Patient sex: F
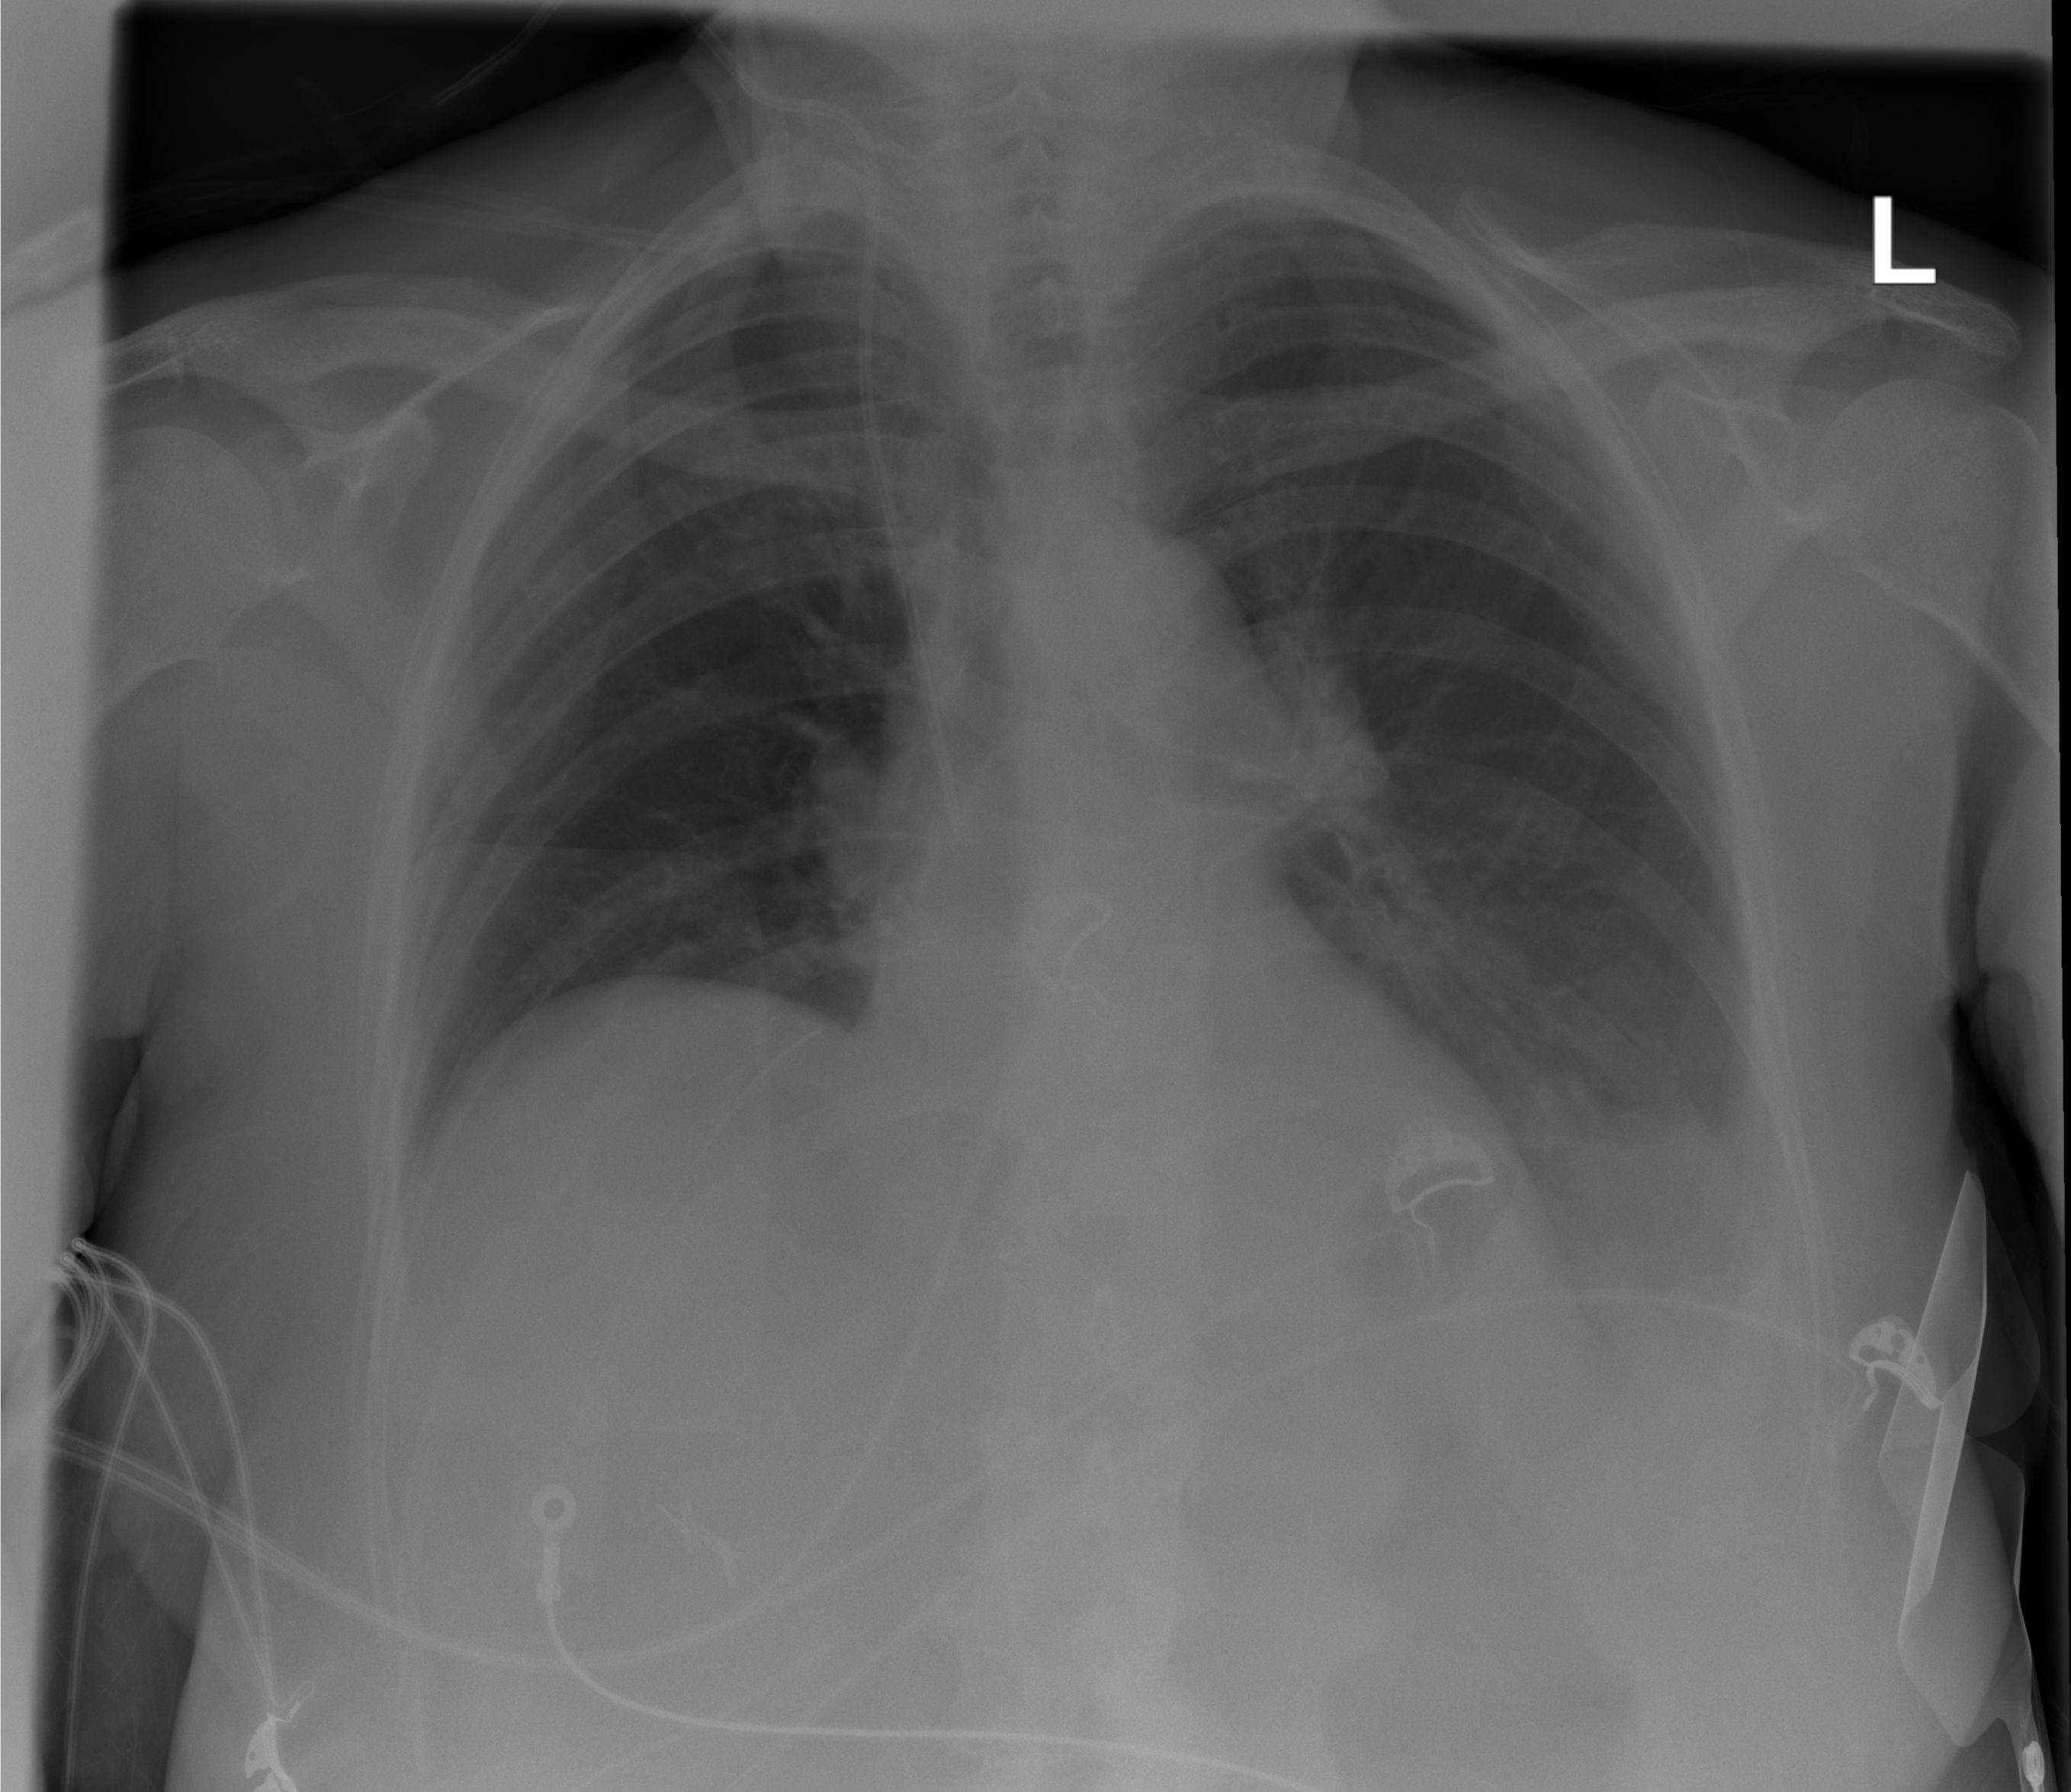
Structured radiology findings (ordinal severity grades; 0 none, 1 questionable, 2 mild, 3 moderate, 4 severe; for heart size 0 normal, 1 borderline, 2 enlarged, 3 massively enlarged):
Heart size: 1
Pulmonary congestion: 0
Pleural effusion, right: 0
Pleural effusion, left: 2
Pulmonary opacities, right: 0
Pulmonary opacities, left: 0
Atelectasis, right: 0
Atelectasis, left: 2